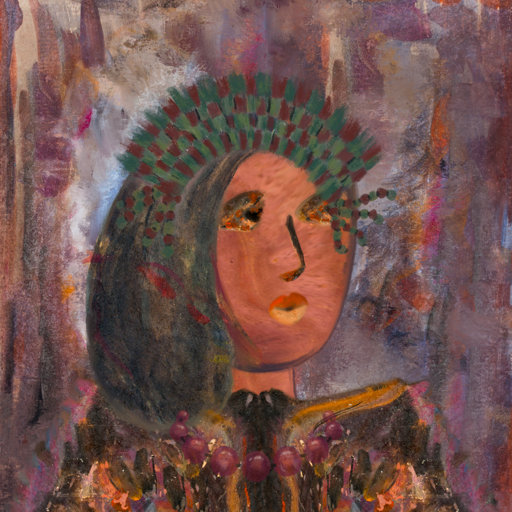
Background: Hypocrite, Head And Neck Side: Mother_And_Son_Mother, Face Side: Gypsy_Queen, Bust: Gypsy_Queen, Hair Side: Gypsy_Mother, Head Accessory: After_Raid_Crown, Second Necklace: Blank, Necklace: Irani_2, Baby: Blank